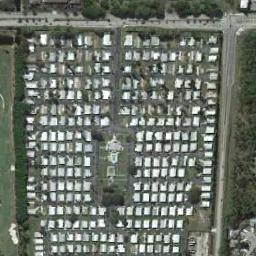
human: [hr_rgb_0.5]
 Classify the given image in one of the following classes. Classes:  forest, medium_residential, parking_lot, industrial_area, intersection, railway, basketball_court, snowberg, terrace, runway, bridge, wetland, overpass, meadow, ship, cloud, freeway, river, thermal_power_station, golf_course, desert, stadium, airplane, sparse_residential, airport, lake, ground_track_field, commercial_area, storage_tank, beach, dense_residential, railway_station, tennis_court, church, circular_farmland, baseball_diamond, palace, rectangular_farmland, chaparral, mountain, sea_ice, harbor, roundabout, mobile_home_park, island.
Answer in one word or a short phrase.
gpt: mobile_home_park